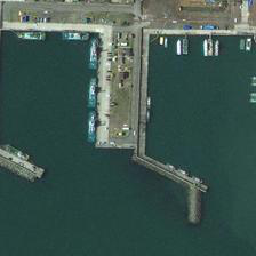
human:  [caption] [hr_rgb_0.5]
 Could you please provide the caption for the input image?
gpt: five blue ships and a grey one are docking in one port while several smaller ships are docking in the other one .

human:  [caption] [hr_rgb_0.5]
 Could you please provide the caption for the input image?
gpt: Docks, swimming pools and docks

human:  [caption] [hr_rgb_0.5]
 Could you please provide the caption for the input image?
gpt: There are two basins in the port, and there are ships on the quay side.

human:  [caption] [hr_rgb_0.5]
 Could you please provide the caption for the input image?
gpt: The port has two port basins, boat parking along the edge.

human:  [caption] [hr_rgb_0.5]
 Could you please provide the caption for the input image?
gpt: in the harbour there are two harbour basins with boats that park along the edges.